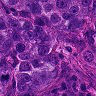
Metastatic tissue present: yes